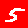
Digit: 5